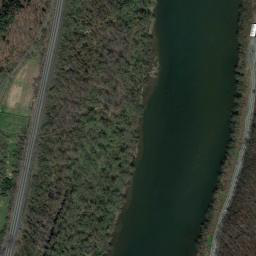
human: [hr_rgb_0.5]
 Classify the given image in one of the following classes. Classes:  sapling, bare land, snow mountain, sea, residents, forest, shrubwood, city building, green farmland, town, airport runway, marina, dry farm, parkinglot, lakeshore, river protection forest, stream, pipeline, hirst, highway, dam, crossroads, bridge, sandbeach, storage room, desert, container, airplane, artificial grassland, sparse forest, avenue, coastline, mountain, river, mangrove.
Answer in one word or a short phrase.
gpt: river